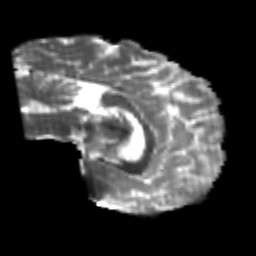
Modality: T2w
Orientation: sagittal
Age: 20
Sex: male
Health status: healthy
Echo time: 0.074 s